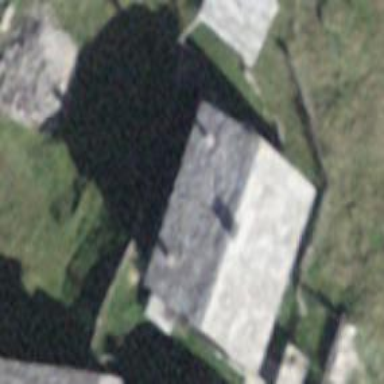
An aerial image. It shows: Simple and straightforward house.